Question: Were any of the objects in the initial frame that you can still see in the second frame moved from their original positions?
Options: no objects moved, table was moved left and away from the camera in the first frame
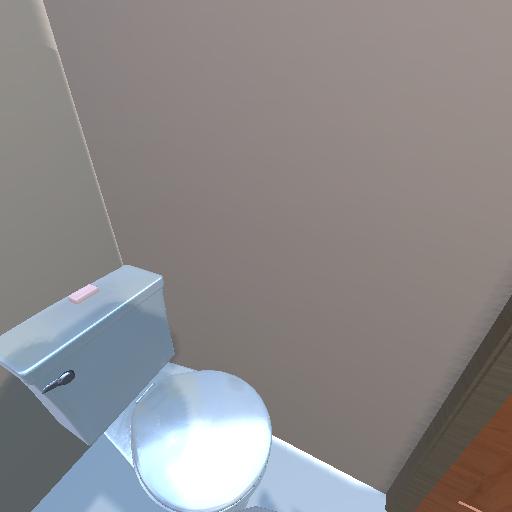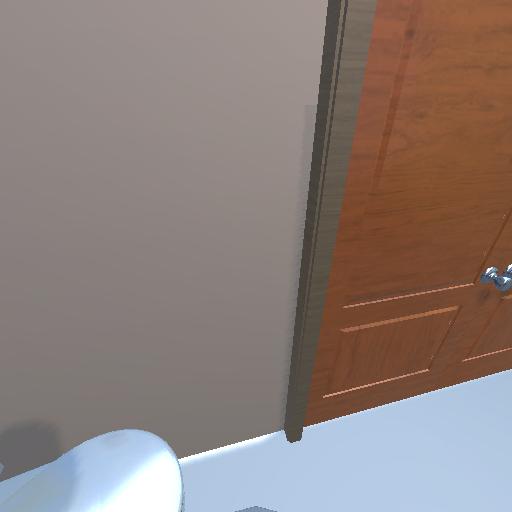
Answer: no objects moved